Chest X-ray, AP view. Patient: 55 years old, sex M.
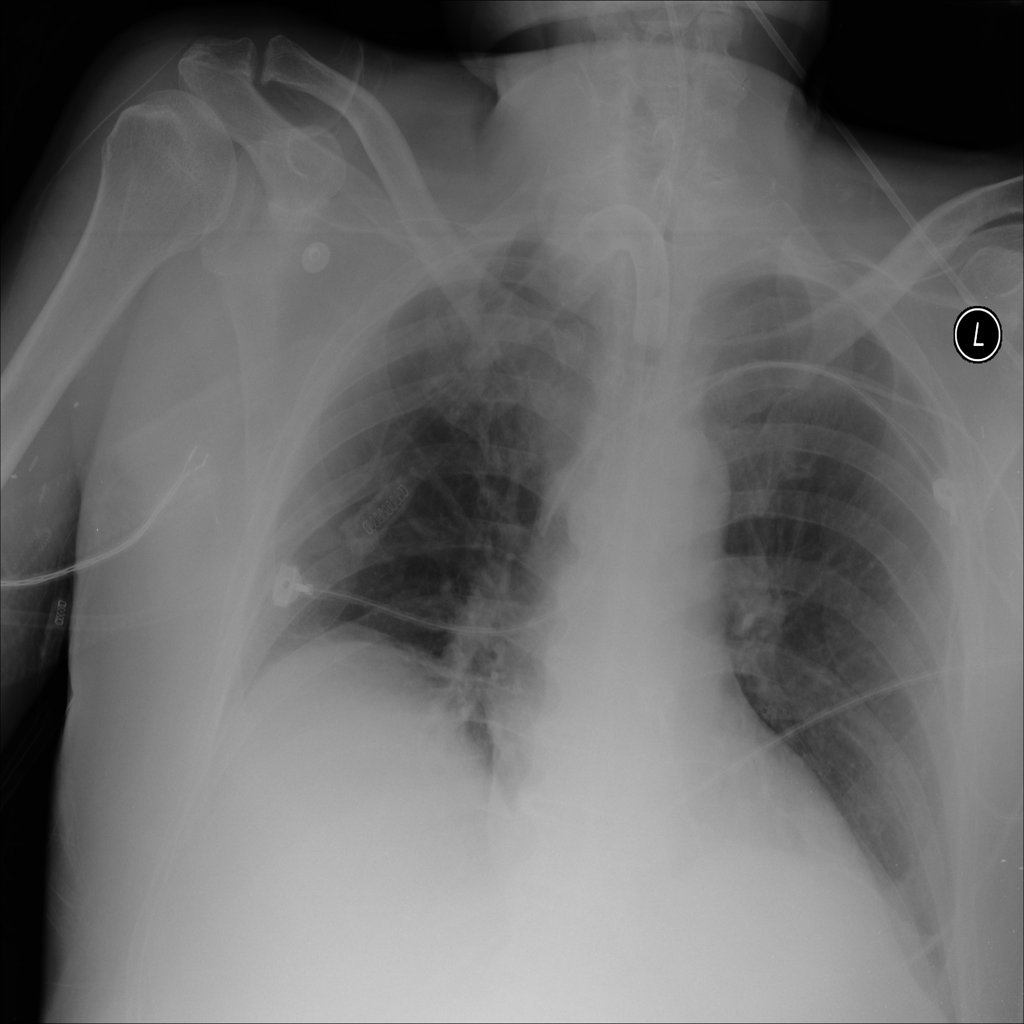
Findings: Atelectasis, Effusion